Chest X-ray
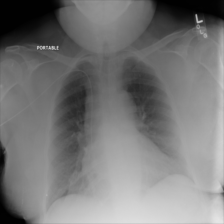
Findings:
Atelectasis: negative
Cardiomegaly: negative
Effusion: negative
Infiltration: negative
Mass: negative
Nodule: negative
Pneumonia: negative
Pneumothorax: negative
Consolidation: negative
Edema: negative
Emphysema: negative
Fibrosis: negative
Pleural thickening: negative
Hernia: negative